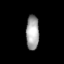
Tissue: lung
Cell type: Epithelial cells
Senescence score: 0.2308
Nuclear area (px): 441
Mean DAPI intensity: 162.077